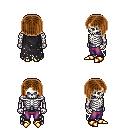
a pixel art fantasy rpg character, male body template, skeleton, black tattered cape, magenta pants, brown pageboy hairstyle, gold boots, four views (front, back, left, right), 2x2 character sprite sheet, small pixel art, hard edges, no anti-aliasing